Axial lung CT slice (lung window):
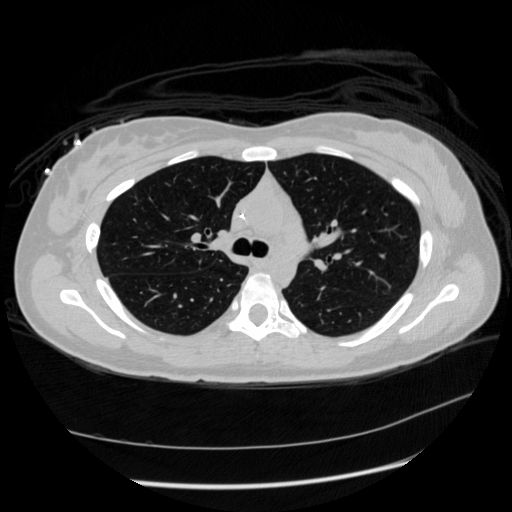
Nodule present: no